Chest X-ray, PA view. Patient: 38 years old, sex F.
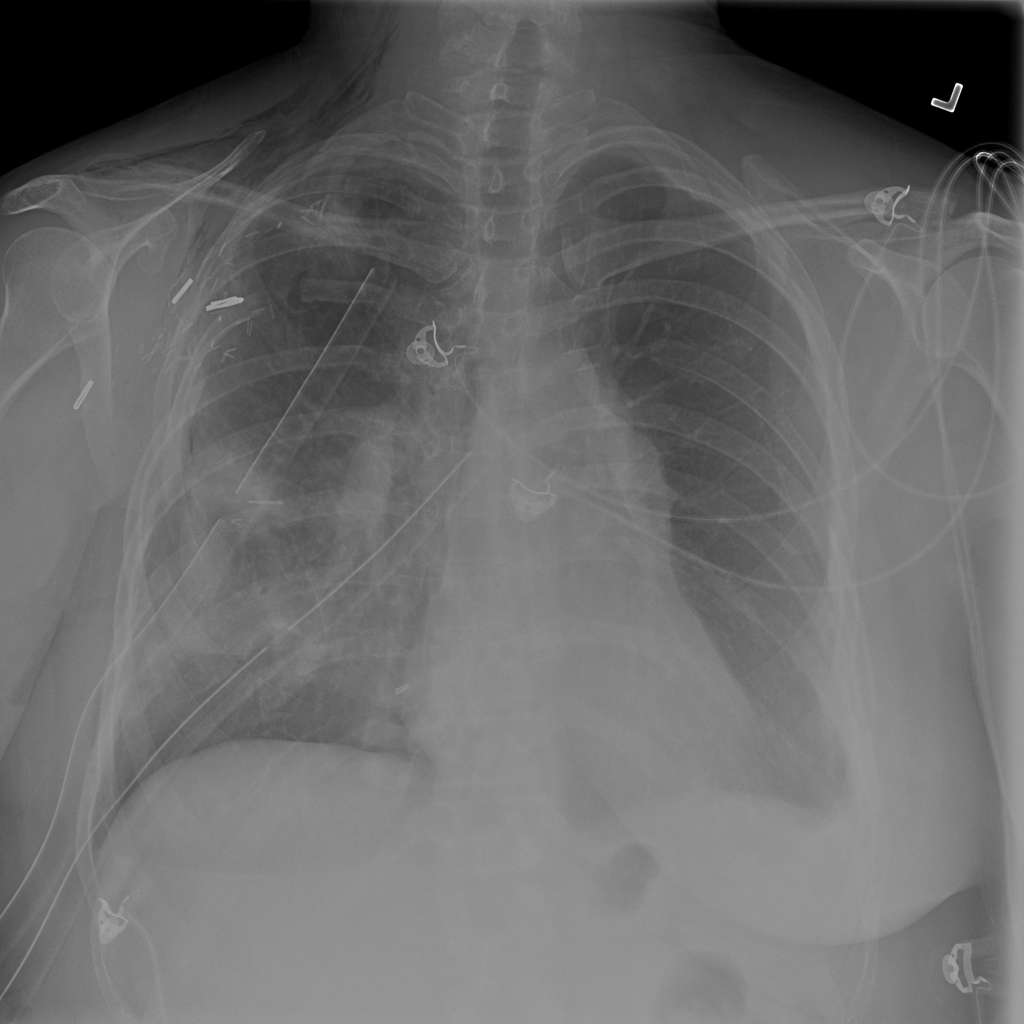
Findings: Effusion